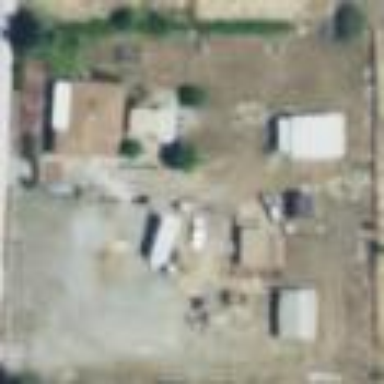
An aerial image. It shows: Farmyard area.